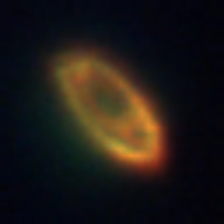
Taxon: Heterocapsa
Group: Dinoflagellates